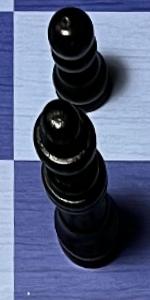
Label: Queen_Black